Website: walmart
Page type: customer-info-address
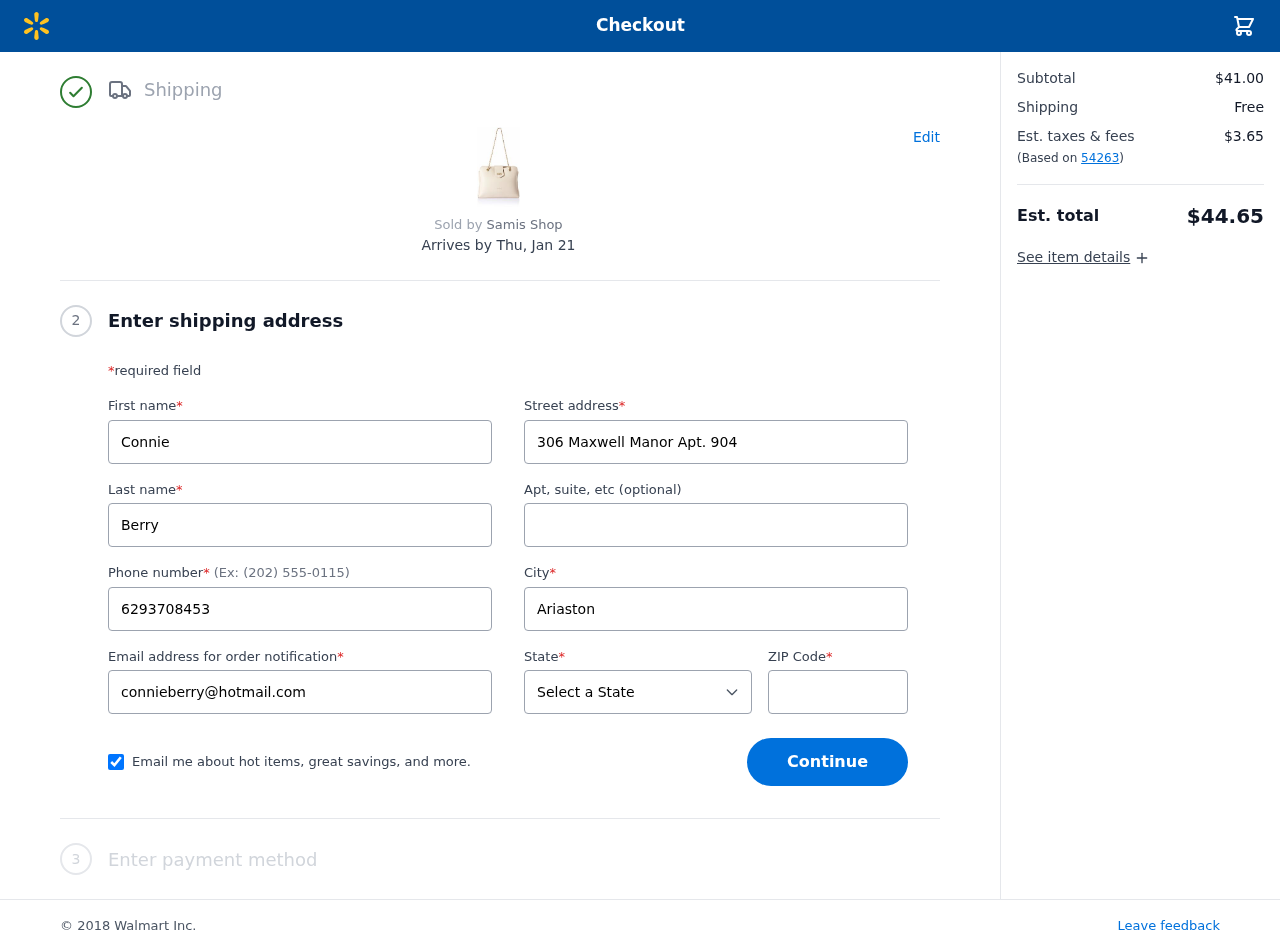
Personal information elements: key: PII_CITY
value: Ariaston
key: PII_EMAIL
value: connieberry@hotmail.com
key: PII_FIRSTNAME
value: Connie
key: PII_LASTNAME
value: Berry
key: PII_PHONE
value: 6293708453
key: PII_POSTCODE
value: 54263
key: PII_STATE
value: Missouri
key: PII_STREET
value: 306 Maxwell Manor Apt. 904
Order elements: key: ORDER_DELIVERY_DATE
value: Thu, Jan 21
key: ORDER_SUBTOTAL
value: $41.00
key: ORDER_SHIPPING_COST
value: Free
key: ORDER_TAX
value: $3.65
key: ORDER_TOTAL
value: $44.65